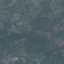
Land use / land cover class: HerbaceousVegetation